Interaction volume radius: 10 \u00c5
Interaction volume height: 40 \u00c5
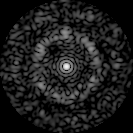
Disorder parameter: 0.7539